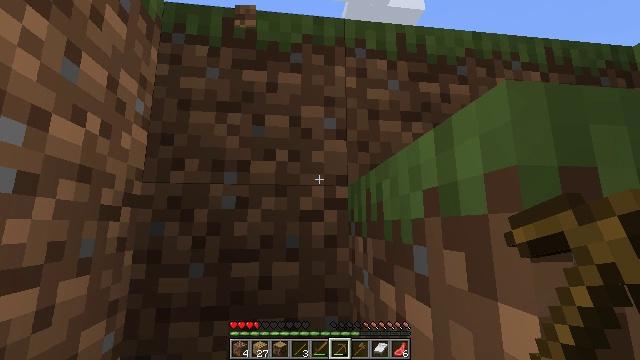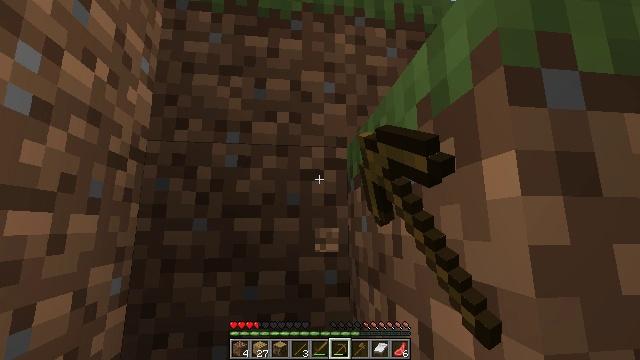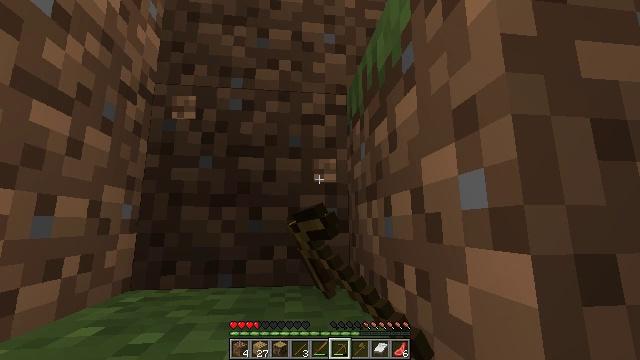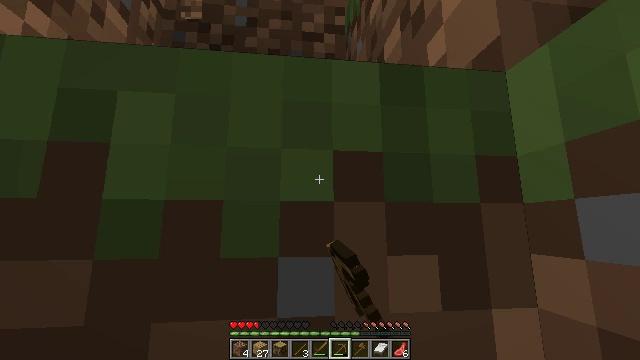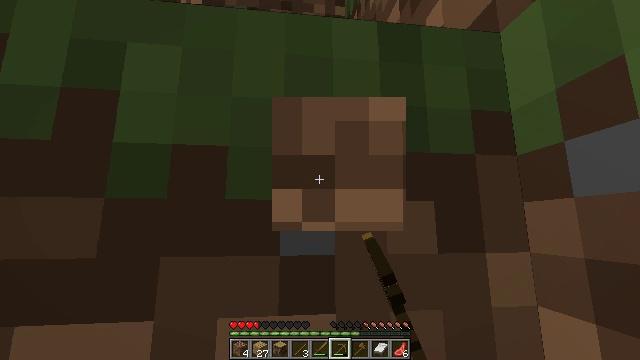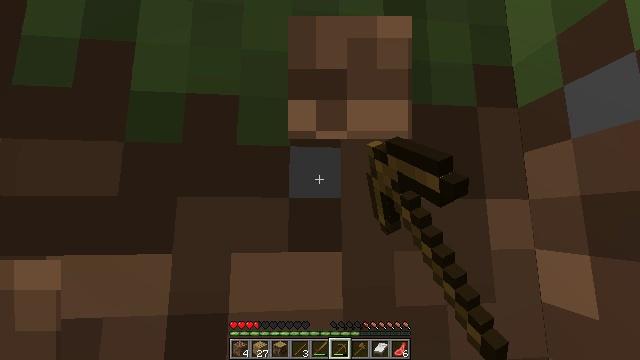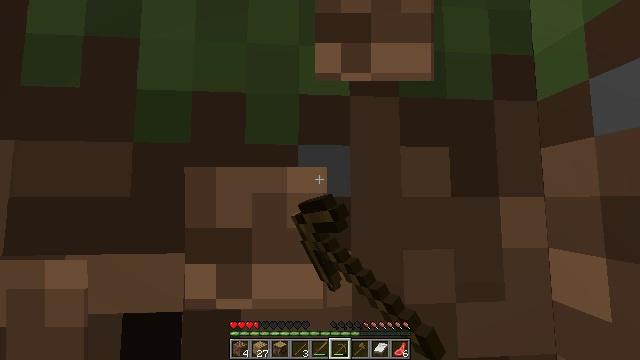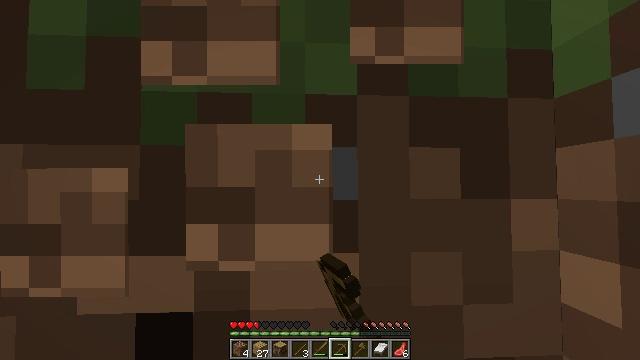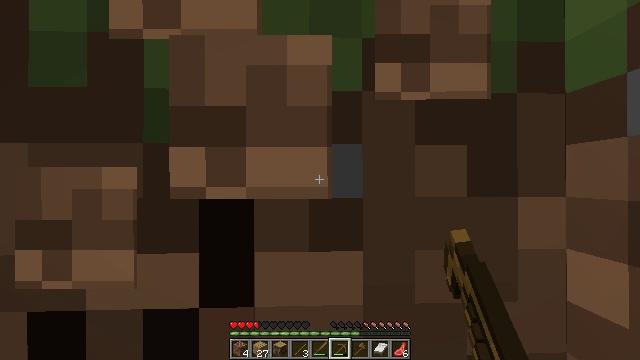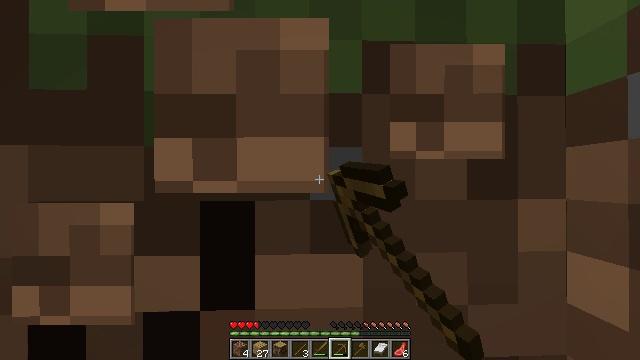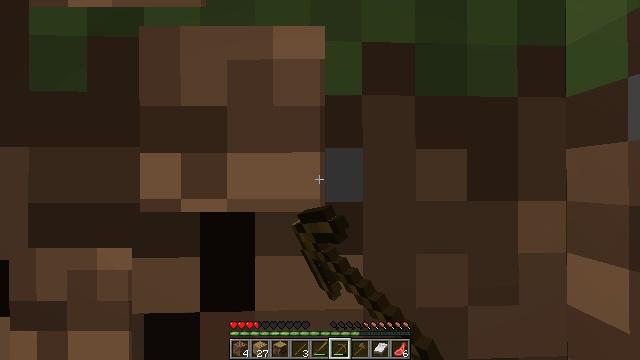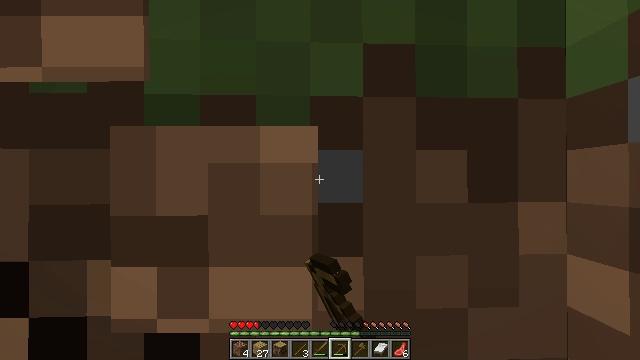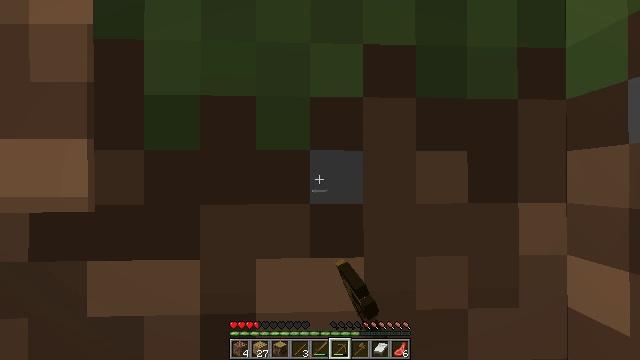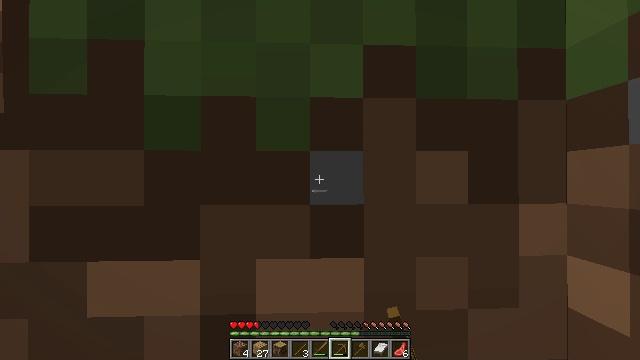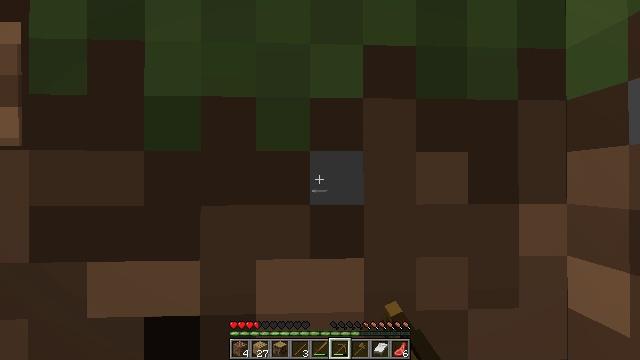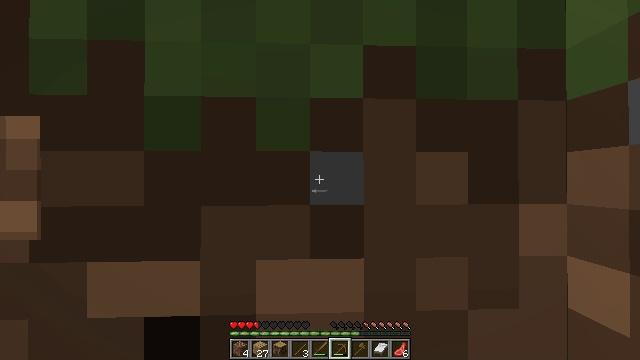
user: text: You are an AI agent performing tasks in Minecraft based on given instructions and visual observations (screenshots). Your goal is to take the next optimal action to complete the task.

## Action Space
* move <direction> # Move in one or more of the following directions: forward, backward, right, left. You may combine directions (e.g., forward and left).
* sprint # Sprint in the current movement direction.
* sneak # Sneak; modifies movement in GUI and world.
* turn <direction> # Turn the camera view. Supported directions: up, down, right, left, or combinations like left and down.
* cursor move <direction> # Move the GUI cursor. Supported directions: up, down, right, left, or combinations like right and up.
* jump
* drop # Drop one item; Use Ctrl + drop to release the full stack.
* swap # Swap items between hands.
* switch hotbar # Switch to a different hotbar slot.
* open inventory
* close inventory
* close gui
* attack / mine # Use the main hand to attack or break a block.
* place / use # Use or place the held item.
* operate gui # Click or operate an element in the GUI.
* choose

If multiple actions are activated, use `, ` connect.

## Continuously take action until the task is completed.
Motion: motion action
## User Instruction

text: Gather grass block for landscaping.
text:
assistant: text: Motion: move forward, attack / mine
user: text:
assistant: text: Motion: move forward, attack / mine
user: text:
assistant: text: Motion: move forward, attack / mine
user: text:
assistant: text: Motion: move forward, attack / mine
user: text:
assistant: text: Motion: move forward, turn down, attack / mine
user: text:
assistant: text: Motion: move forward, turn left and down, attack / mine
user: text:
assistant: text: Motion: move forward, turn left and down, attack / mine
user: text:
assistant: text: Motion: move forward, turn down, attack / mine
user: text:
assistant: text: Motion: move forward, attack / mine
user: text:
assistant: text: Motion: move forward, attack / mine
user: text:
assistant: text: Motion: move forward, attack / mine
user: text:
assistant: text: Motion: move forward
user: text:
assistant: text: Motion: move forward, attack / mine
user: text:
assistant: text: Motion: move forward, attack / mine
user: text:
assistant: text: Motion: move forward, attack / mine
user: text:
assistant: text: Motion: move forward, attack / mine
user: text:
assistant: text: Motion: move forward, attack / mine
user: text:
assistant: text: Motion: move forward, attack / mine
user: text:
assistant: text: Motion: move forward, attack / mine
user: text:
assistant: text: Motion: move forward, attack / mine
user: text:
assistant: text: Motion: move forward, attack / mine
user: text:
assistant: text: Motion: move forward, attack / mine
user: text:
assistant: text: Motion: move forward, attack / mine
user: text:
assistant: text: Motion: move forward, attack / mine
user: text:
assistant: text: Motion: move forward, attack / mine
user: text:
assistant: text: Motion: move forward, attack / mine
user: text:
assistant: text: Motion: move forward, turn up, attack / mine
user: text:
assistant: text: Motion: move forward, turn up, attack / mine
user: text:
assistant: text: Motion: move forward, attack / mine
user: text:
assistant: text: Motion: move forward, attack / mine